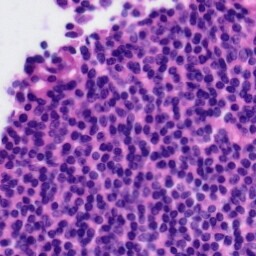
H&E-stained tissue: Tonsil